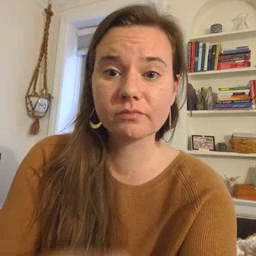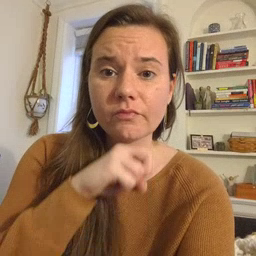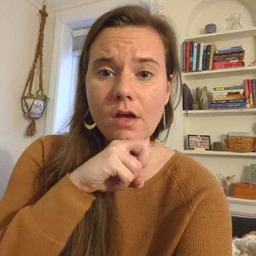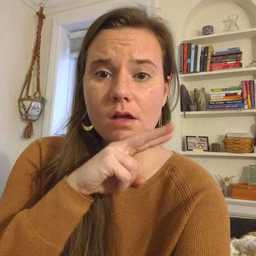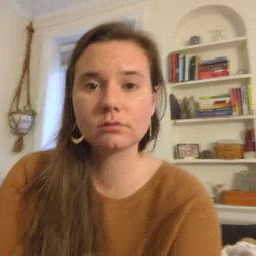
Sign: frog